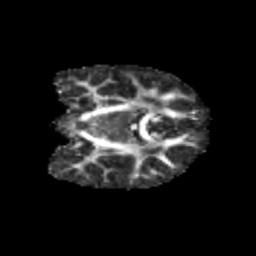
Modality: FA
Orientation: coronal
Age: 11
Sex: male
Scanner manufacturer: siemens
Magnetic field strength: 3 T
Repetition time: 3.8 s
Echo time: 0.07 s